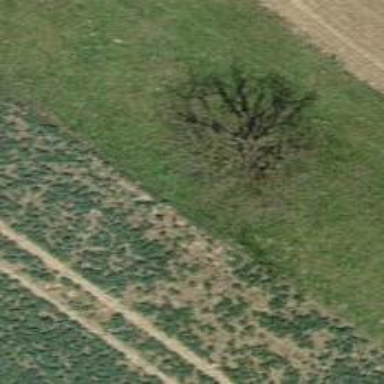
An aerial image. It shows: Mixed-leaf deciduous tree in its natural environment.